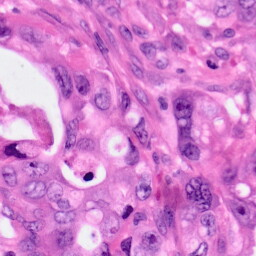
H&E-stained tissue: Pancreatic